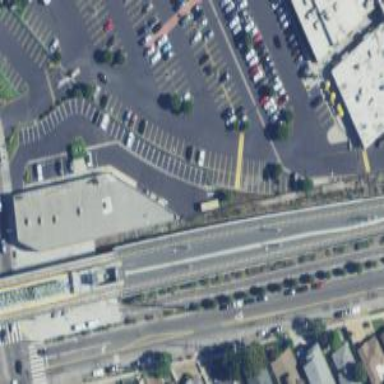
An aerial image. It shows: Light rail railway with electrified contact lines on embankment.